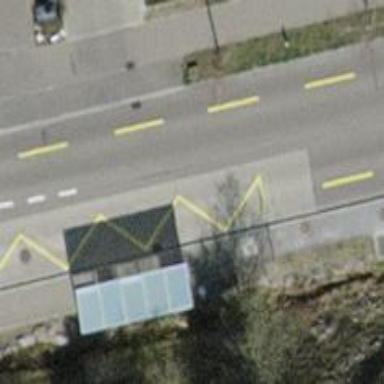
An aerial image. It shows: Public transport stop position.